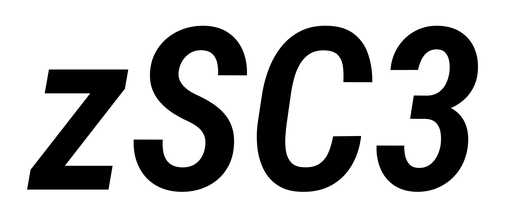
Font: Roboto-Italic_Condensed_SemiBold_Italic